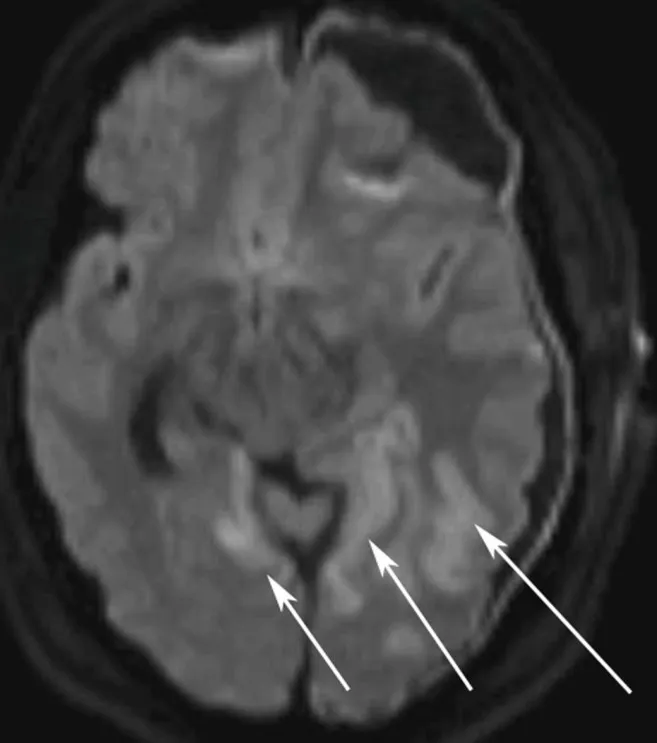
Diffusion weighted magnetic resonance imaging (DWI MRI) of the brain on day 5. The white arrows highlight the ischemic regions in the left and right occipital lobes.
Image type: radiology (mri)